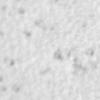
Label: no_change